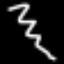
Label: squiggle